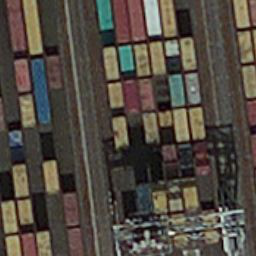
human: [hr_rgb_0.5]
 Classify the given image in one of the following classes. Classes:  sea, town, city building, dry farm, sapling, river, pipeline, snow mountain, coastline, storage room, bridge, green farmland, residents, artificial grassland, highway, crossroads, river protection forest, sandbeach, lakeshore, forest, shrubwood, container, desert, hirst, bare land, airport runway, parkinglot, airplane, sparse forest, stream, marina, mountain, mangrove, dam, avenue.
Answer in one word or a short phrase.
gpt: container